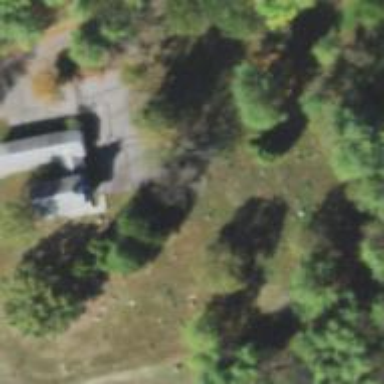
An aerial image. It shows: Cemetery.